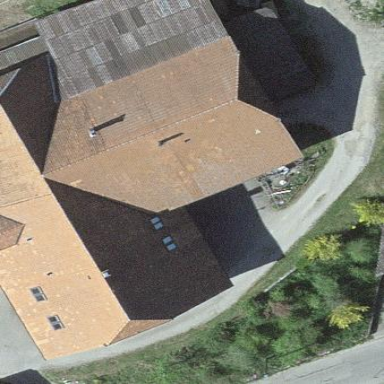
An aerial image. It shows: Farm building.